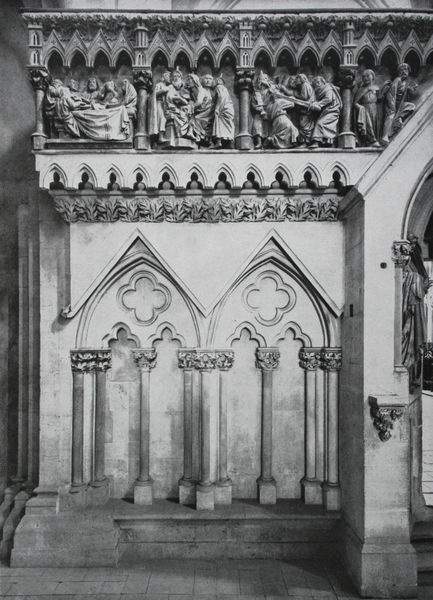
Titel: Westlettner, südliche Hälfte
Standort: Naumburg (Saale)
Institution: Dom
Schlagwörter: menschen, blume, fenster, männer, schwarz, säule, säulen, tür, weiss, gebäude, wand, mensch, stein, kirche, gotik, skulptur, relief, ecke, leiste, bogen, fassade, mauer, figuren, church, floral, stufen, foto, bögen, gang, schwarzweiss, beten, darstellung, altar, arkaden, kapitelle, kapitell, fries, sims, begräbnis, sandstein, seitenschiff, spitzbogen, grab, mittelalter, romanik, building, gebückt, heilige, abendmahl, gothik, black and white, szenen, photo, rosetten, zierband, kapitel, jesus, vierpass, statues, predella, antependium, pious, jaesus, stone structure